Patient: sex M, age 69
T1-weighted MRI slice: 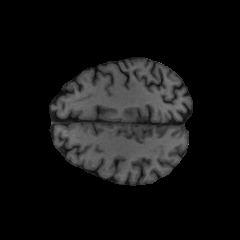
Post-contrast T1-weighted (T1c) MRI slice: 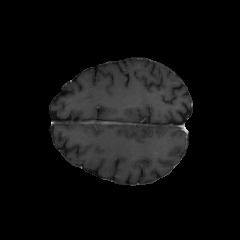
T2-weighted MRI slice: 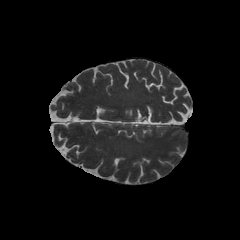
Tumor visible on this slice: no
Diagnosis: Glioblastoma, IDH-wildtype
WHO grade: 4